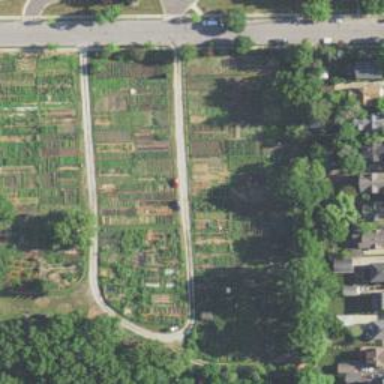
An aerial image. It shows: Area designated for allotments.